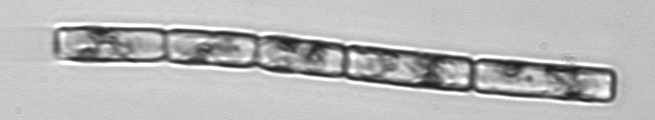
Label: Guinardia_delicatula